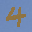
Label: 4